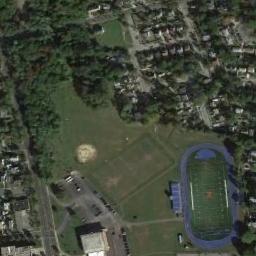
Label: ground_track_field